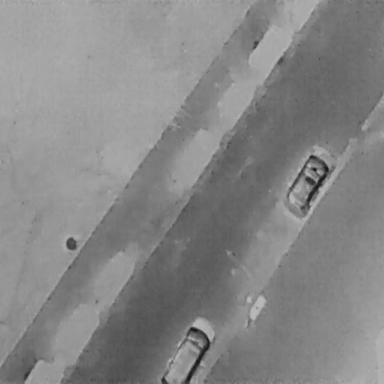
There are two Cars in the infrared image.